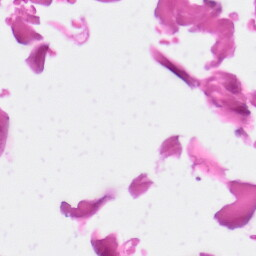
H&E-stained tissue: Skin